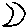
Label: moon